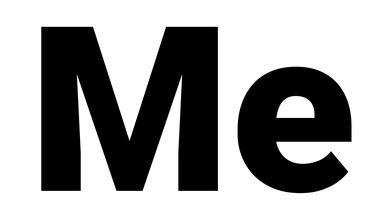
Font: Roboto_Black